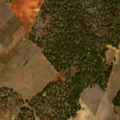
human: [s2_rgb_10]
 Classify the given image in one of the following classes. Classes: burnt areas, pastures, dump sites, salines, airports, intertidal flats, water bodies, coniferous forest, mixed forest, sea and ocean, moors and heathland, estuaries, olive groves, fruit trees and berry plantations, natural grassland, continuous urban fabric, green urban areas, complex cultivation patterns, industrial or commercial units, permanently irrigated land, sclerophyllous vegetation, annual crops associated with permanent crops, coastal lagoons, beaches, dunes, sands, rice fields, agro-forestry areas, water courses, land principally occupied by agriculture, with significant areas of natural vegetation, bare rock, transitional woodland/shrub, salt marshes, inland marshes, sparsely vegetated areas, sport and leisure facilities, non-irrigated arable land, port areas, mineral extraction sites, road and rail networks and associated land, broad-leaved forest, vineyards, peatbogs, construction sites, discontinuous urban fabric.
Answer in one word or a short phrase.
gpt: olive groves, agro-forestry areas